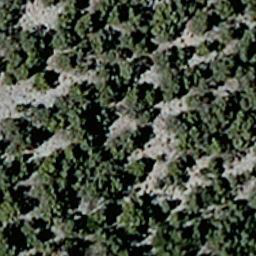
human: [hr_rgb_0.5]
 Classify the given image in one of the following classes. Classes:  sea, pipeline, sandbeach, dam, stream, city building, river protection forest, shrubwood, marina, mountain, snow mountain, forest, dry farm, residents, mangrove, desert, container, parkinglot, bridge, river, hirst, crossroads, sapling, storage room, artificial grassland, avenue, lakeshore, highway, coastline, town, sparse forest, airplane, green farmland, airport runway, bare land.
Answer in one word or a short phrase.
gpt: sparse forest